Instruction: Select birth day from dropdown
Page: traveler
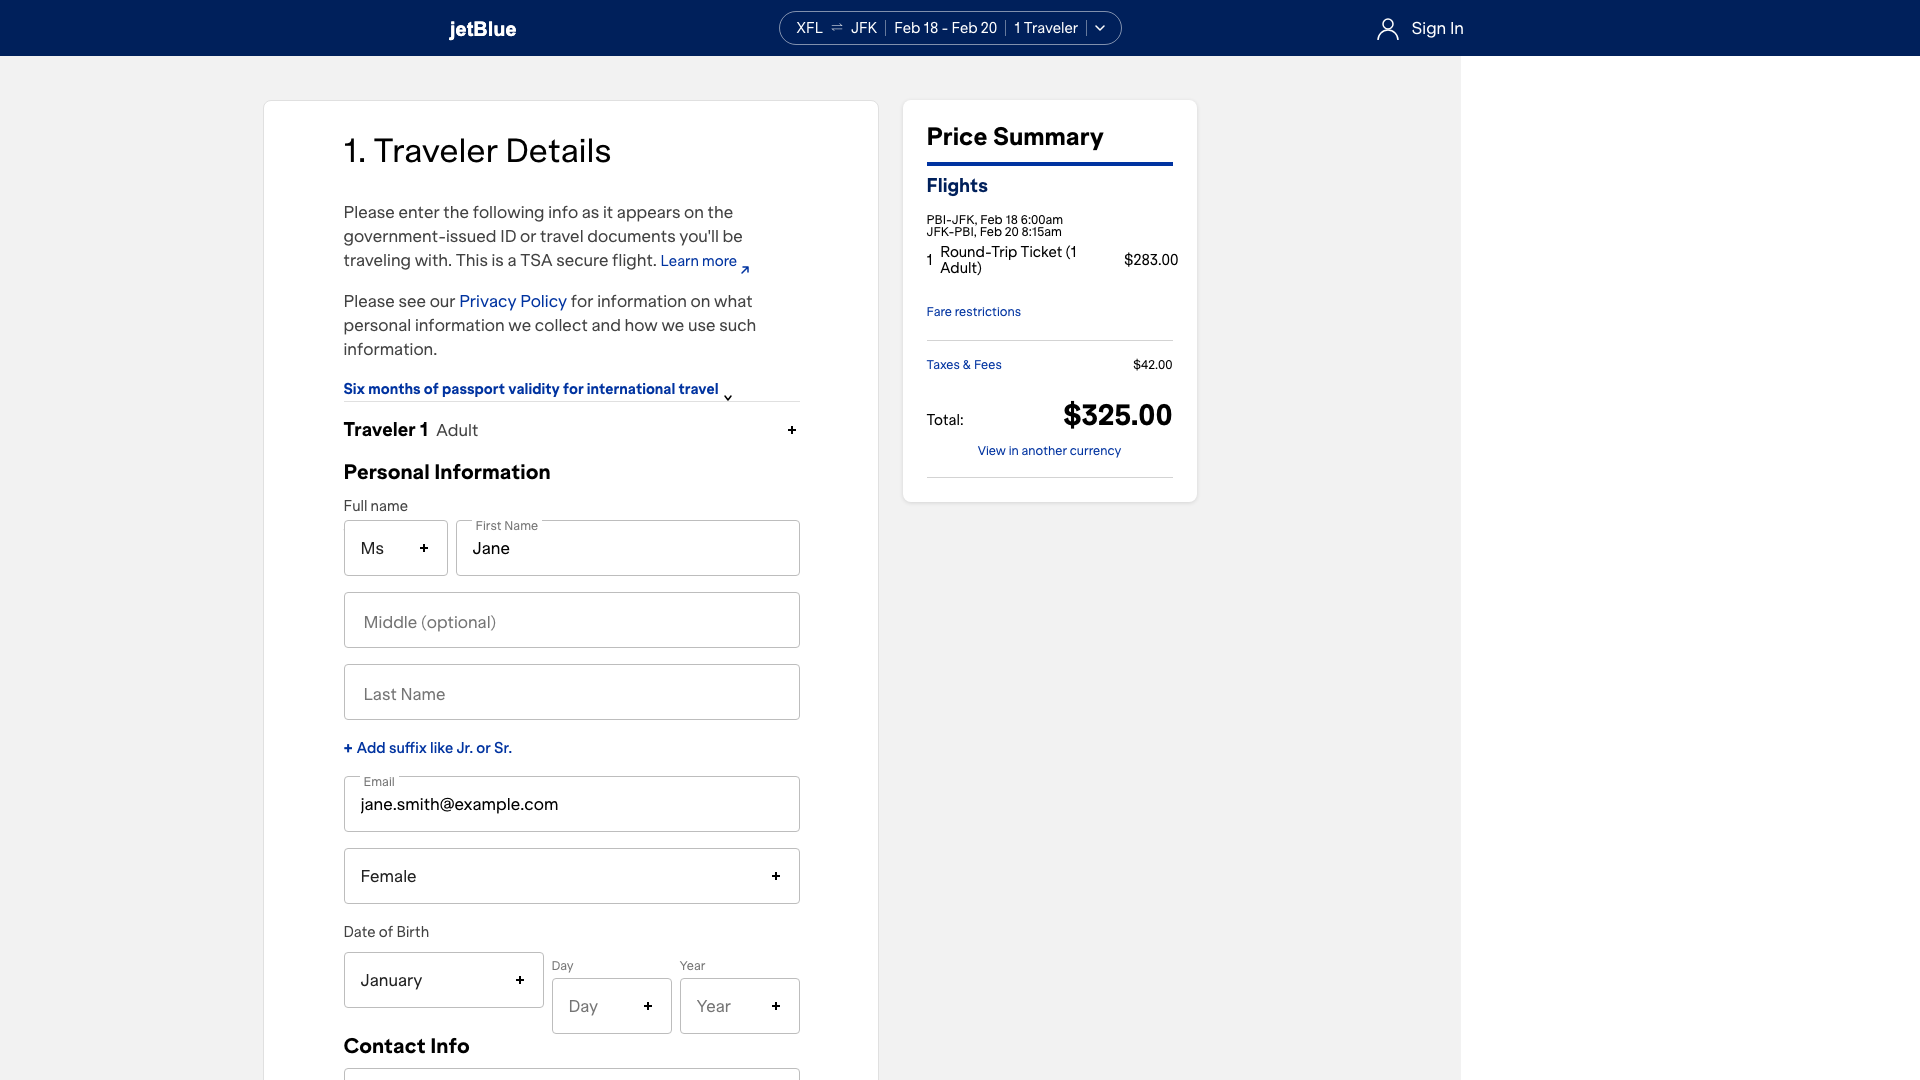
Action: click